Field crop: maize
Growth stage: 2
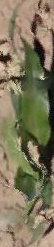
Species: maize